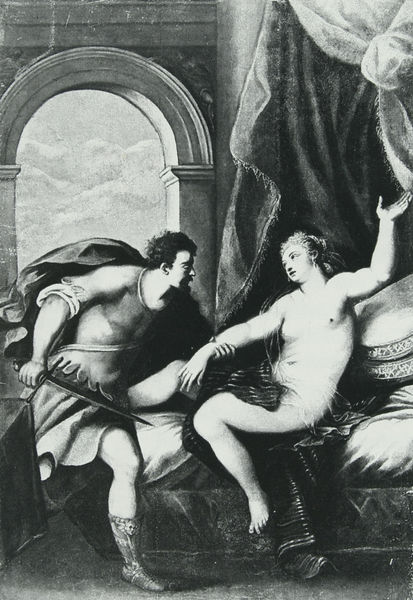
Titel: Lucretia
Künstler: Peter Candid
Standort: München
Institution: Residenz, Kaisersaal
Schlagwörter: akt, fuß, gemälde, hand, himmel, kampf, kämpfer, körper, mann, nackt, schatten, umhang, weiß, wolken, brust, busen, fenster, frau, grau, licht, raum, schwarz, säule, tisch, tür, zeichnung, zimmer, ausblick, tuch, jung, architektur, arm, falten, halten, knoten, samt, tischtuch, vorhang, öl, wind, fransen, mantel, stoff, decke, innen, borte, seide, bein, brüste, bogen, gewalt, sturm, kissen, karikatur, gardine, kraft, bett, bettgestell, gardiene, nackte, brustwarze, knie, tor, fleisch, griff, fensterrahmen, torbogen, bedeckt, druck, schwarz weiß, radierung, greifen, raub, schwert, überfall, waffe, gestik, stiefel, schuh, ritter, rüstung, bedrohung, sandale, verführung, leib, dolch, entführung, taft, mörder, retten, himmelbett, bogenfenster, fensterbogen, bagger, zimmeer, braock, wallend, wallen, racheengel, packen, vergewaltigung, ffrau, bager, bettlacken, entführen, rettet, taff, zieht